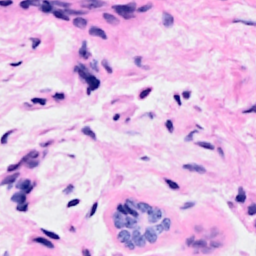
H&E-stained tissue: Breast